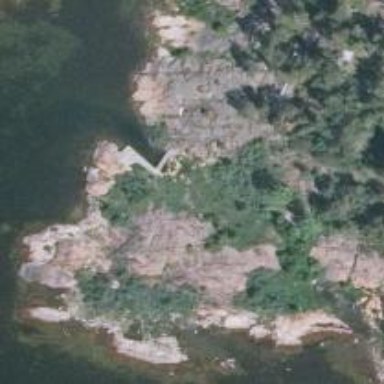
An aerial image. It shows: Landscape of bare rock.